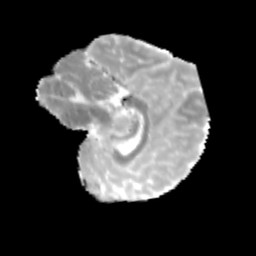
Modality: MD
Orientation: sagittal
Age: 12
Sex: female
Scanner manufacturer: siemens
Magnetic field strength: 3 T
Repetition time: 3.8 s
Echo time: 0.07 s